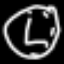
Label: clock